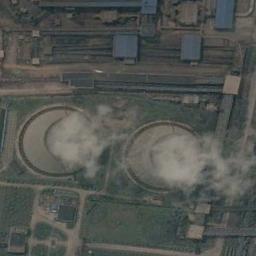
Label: thermal_power_station